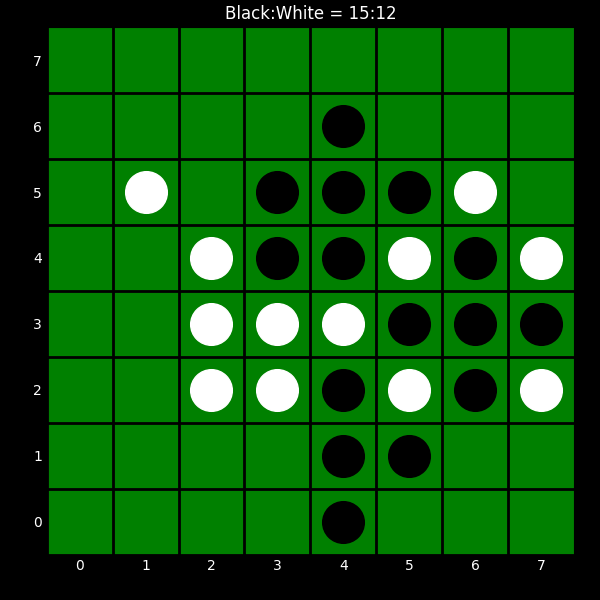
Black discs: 15
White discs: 12